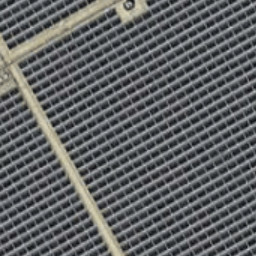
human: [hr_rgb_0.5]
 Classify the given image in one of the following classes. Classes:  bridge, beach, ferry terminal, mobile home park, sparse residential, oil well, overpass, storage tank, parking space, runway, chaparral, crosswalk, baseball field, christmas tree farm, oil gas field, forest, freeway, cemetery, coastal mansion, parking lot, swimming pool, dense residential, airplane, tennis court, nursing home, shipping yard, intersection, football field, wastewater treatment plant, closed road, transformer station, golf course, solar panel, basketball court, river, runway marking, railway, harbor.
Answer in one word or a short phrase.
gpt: solar panel